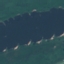
Land use / land cover class: River